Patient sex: M
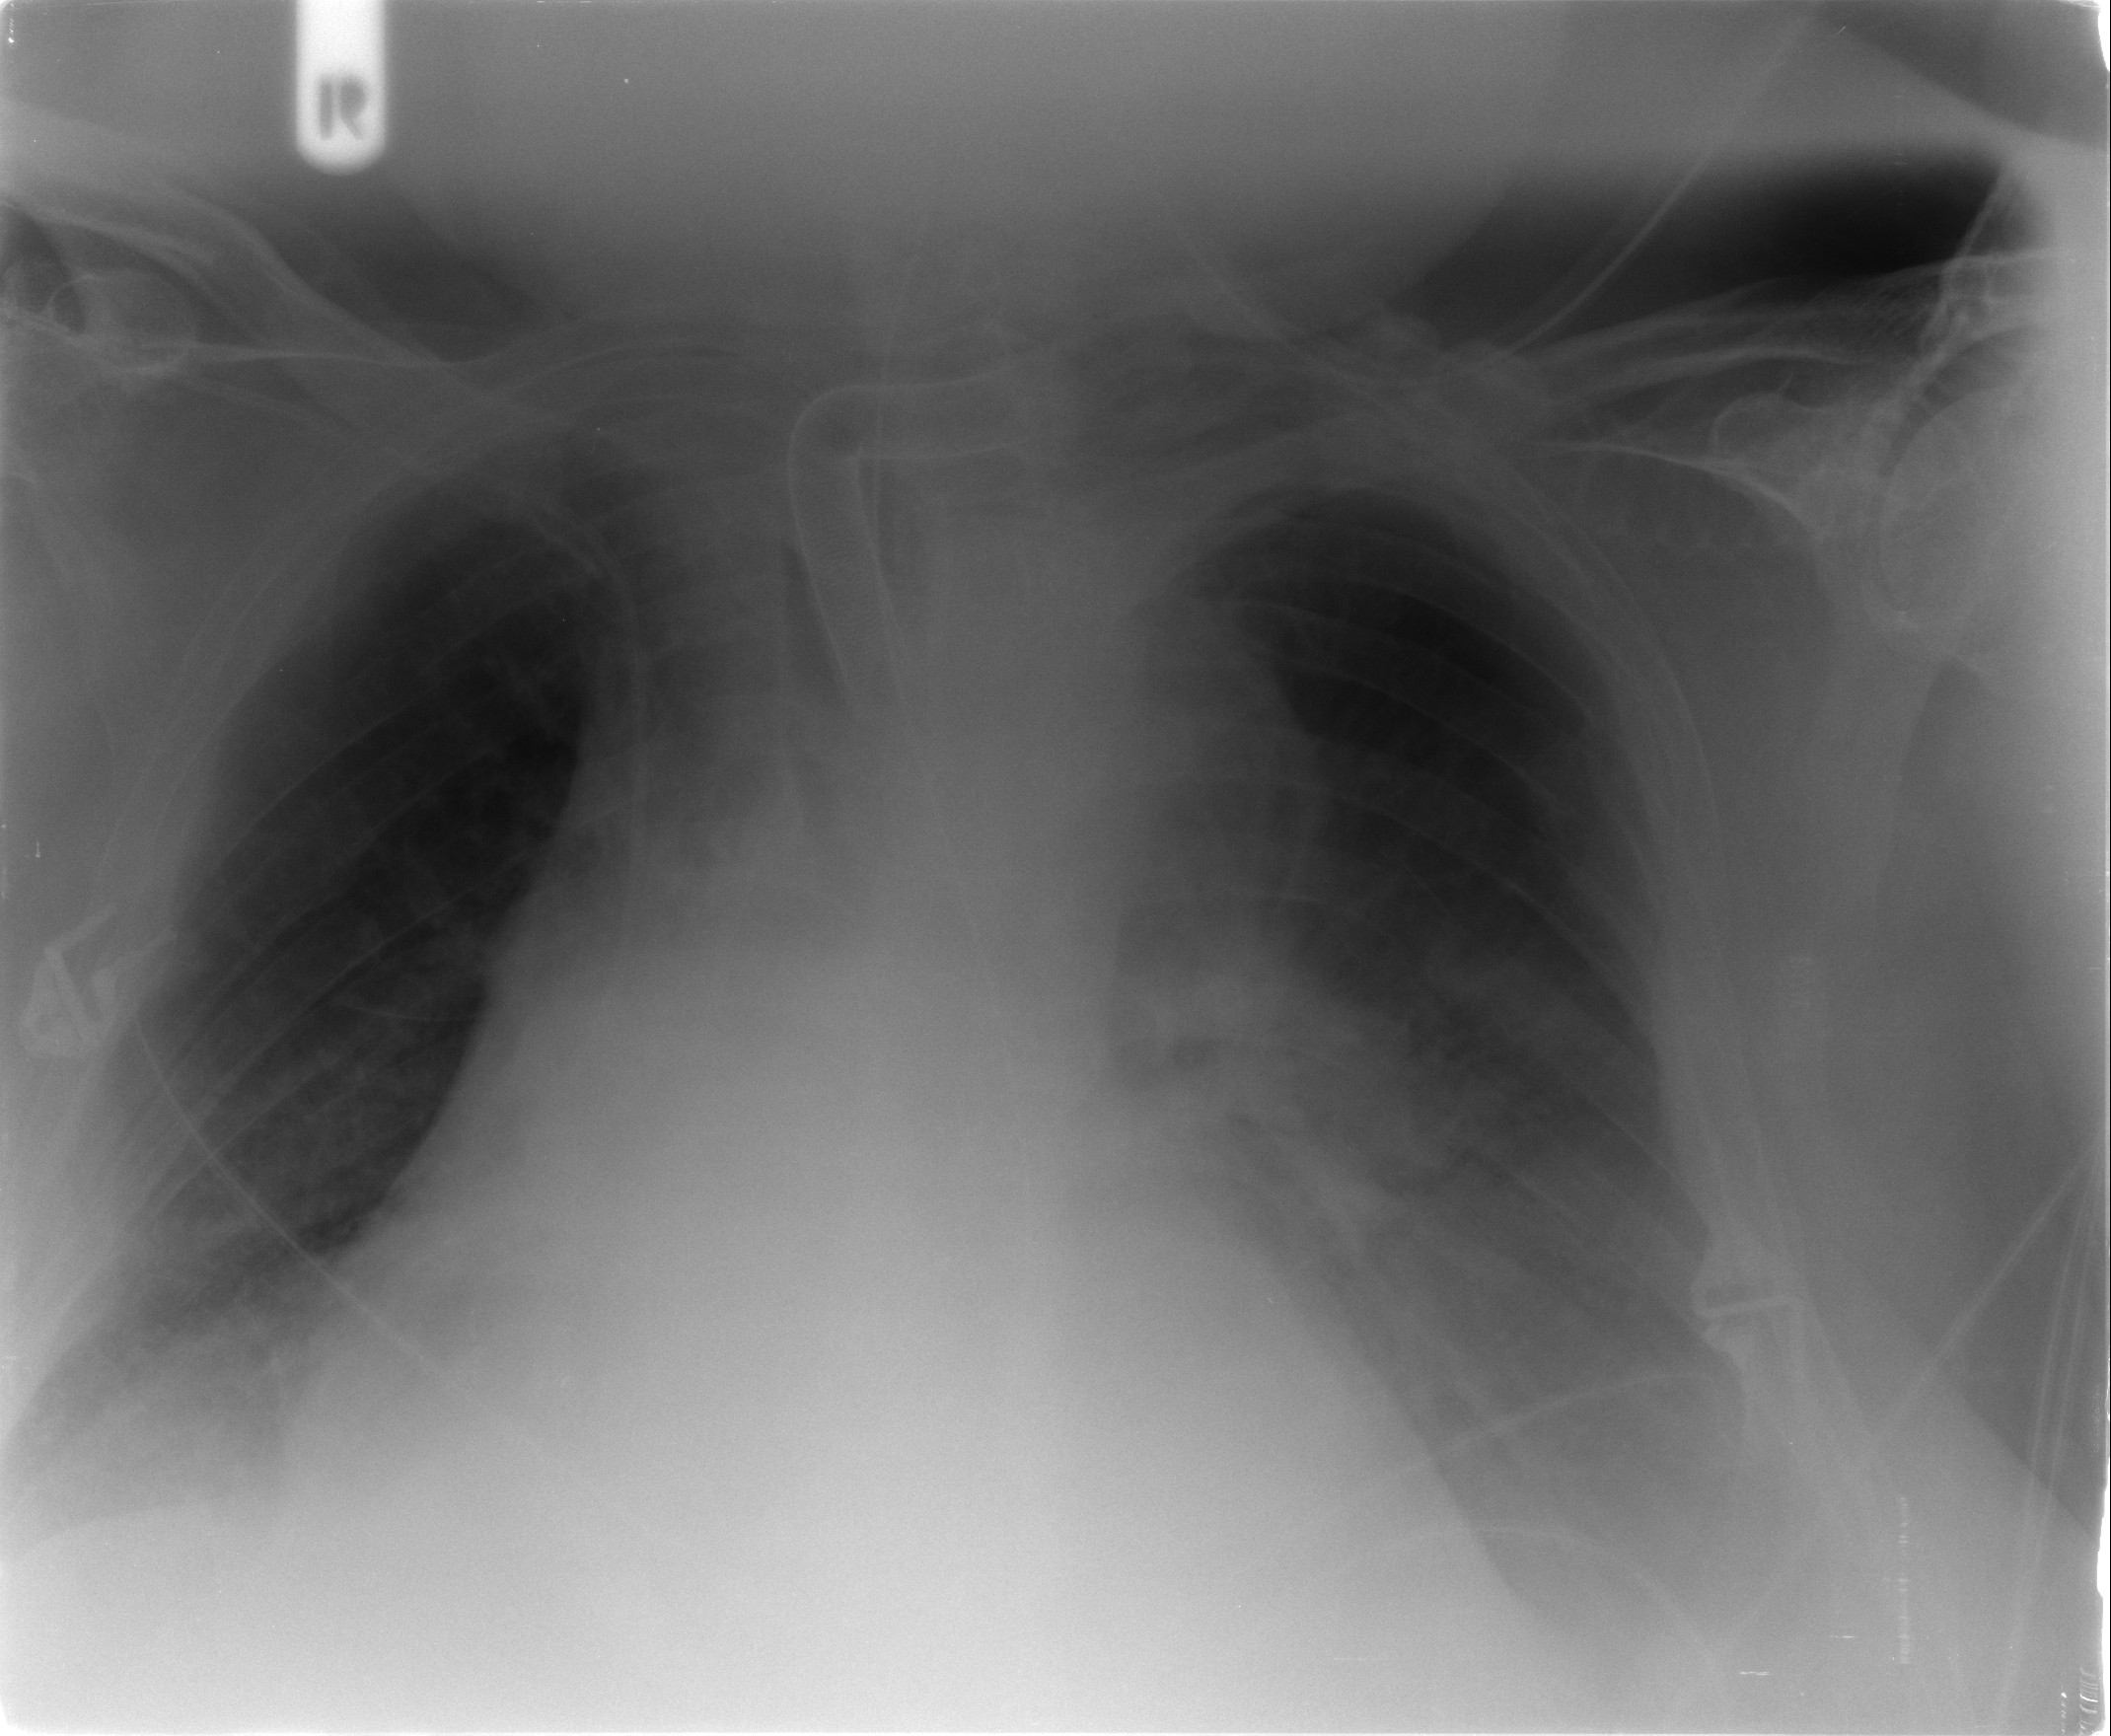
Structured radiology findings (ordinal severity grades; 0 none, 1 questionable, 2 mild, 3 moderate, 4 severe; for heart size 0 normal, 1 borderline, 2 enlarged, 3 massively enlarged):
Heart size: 3
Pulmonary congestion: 2
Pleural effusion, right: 0
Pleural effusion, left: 3
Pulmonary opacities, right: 0
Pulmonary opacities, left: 0
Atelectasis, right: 2
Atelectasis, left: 2